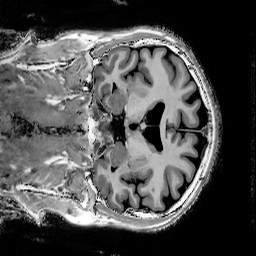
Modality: T1w
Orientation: coronal
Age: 64
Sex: male
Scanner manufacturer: siemens
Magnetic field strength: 3 T
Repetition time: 5 s
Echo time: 0.00298 s